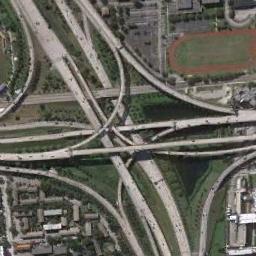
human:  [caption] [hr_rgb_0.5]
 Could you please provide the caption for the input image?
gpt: This overpass intersects the road at right angle  And a white car is moving on it .

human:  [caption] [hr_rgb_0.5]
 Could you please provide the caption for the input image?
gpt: There are many overpasses of different lengths .

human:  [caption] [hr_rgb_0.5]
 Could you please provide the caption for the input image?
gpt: The overpass is on the grass next to some houses .

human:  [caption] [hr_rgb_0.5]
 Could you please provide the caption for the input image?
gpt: The directional overpass is over the roads in the city and a ground track field is next to the overpass .

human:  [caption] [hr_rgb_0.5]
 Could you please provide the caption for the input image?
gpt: There are green lawns and a ground track field beside the overpass .